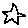
Label: star